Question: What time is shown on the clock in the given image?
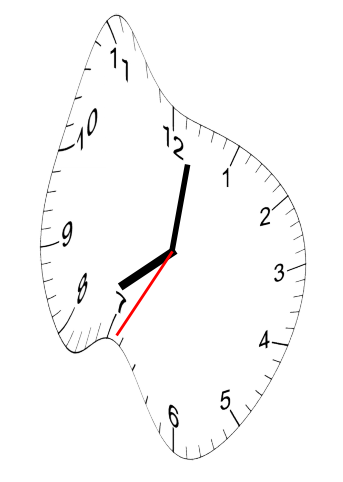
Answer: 08:01:35